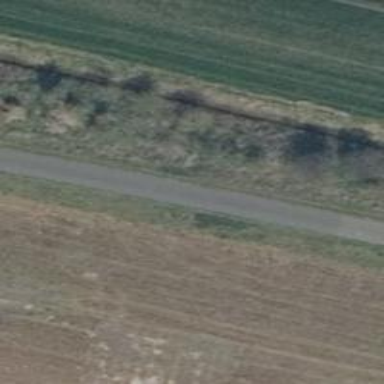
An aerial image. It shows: Well-paved asphalt track suitable for cycling.